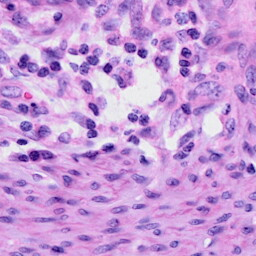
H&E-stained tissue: Cervix